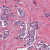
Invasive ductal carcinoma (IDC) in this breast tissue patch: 1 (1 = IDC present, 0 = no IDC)